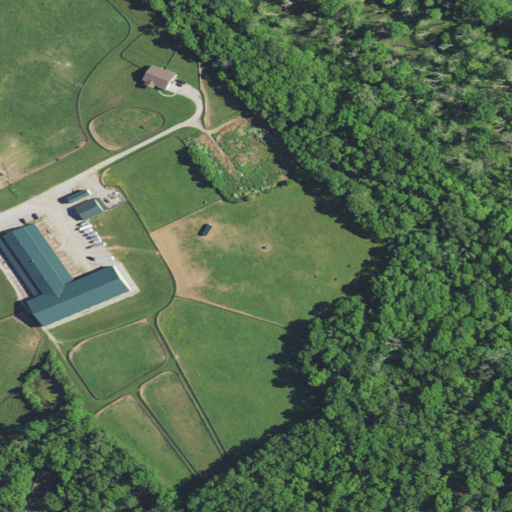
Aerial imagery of mountain in Kentucky named Pleasant Hill containing pasture, deciduous forest, woody wetlands, barren land, mixed forest, medium intensity development, open development, and herbaceous wetlands